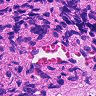
Metastatic tissue present: no